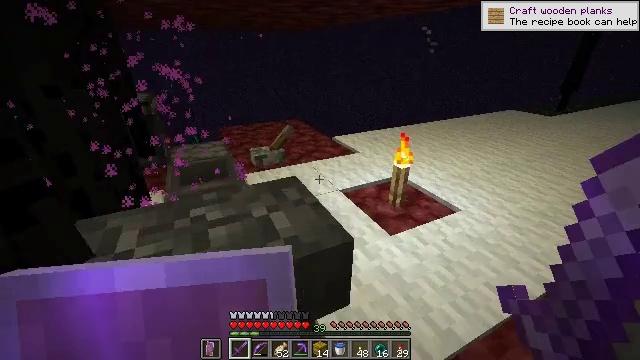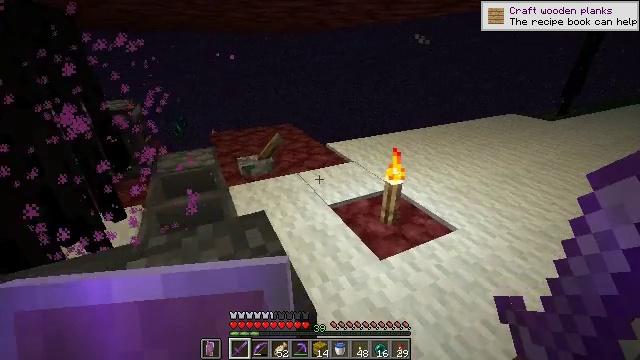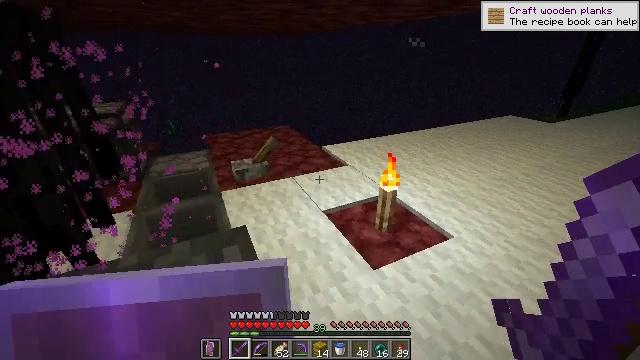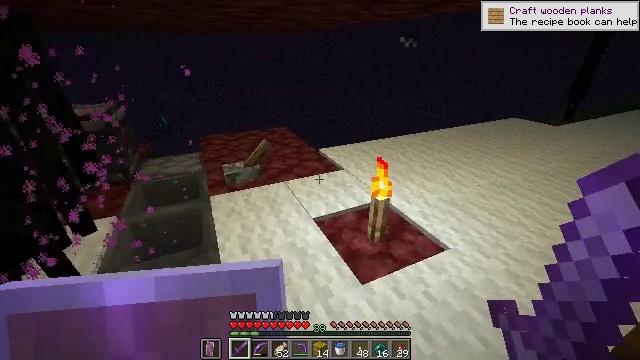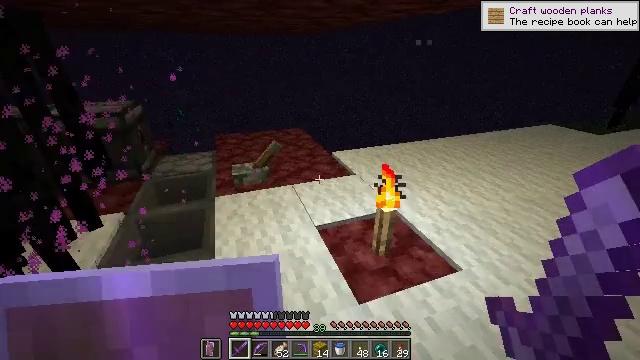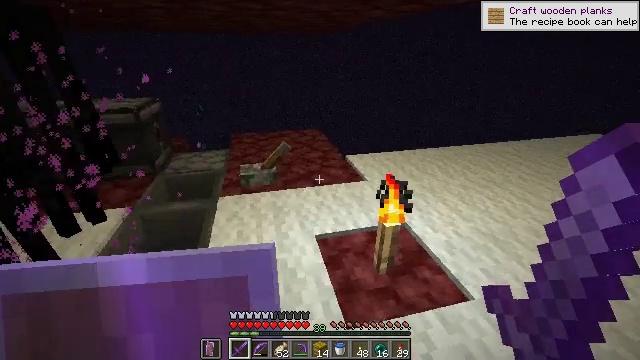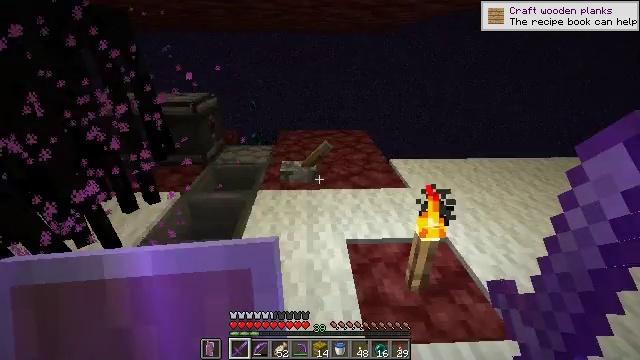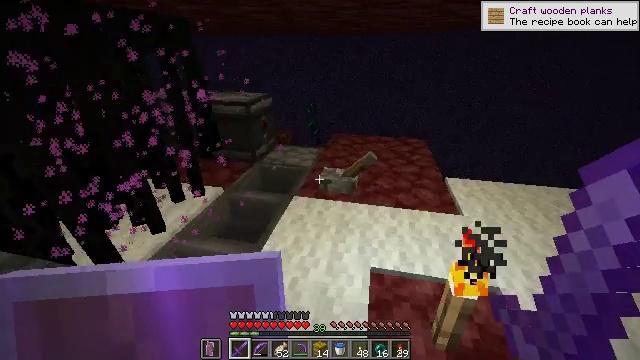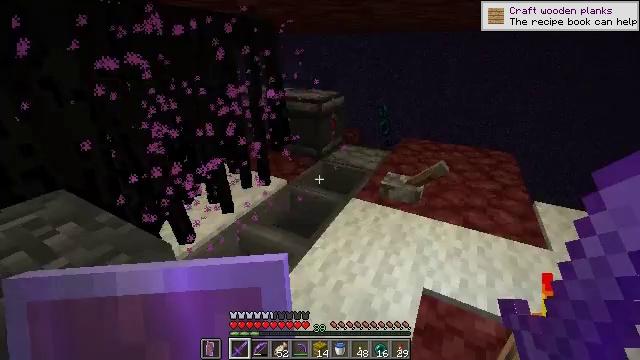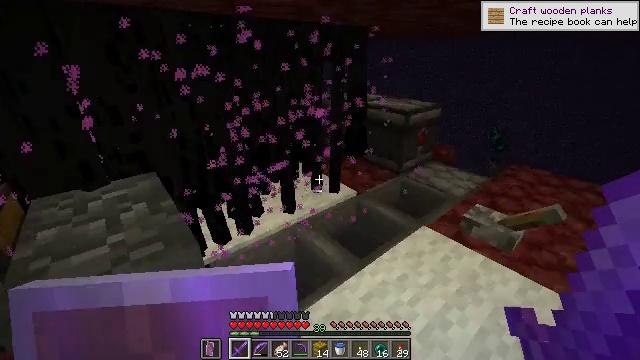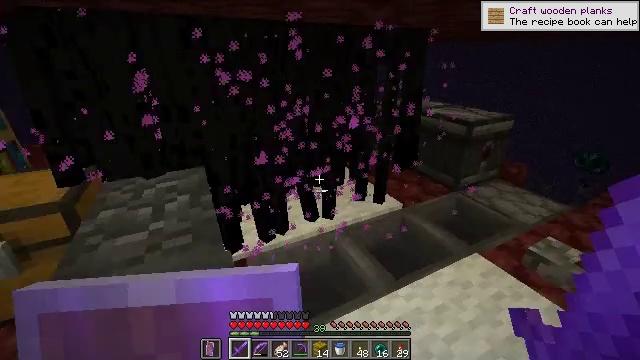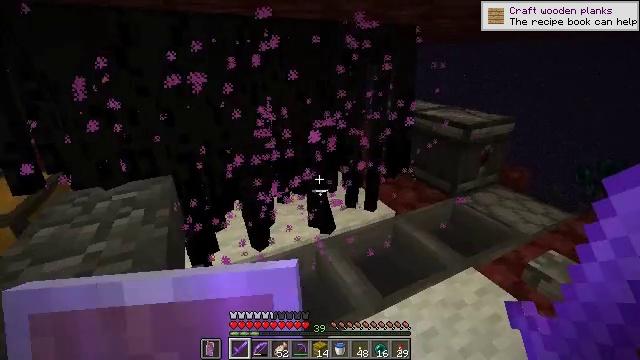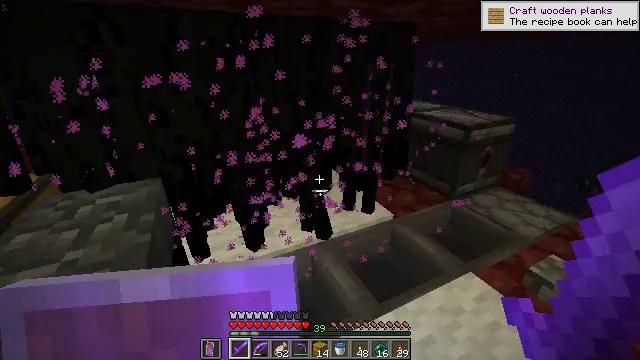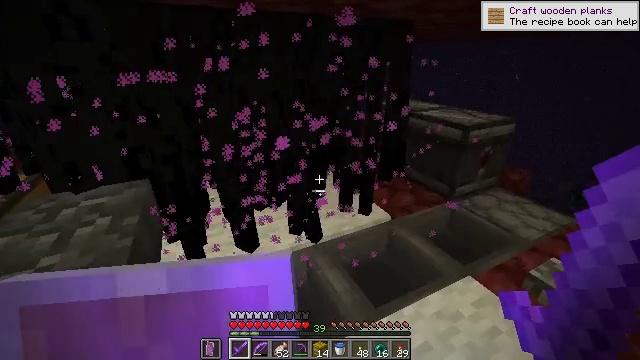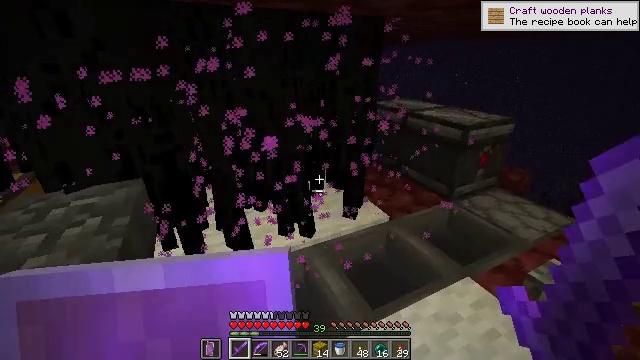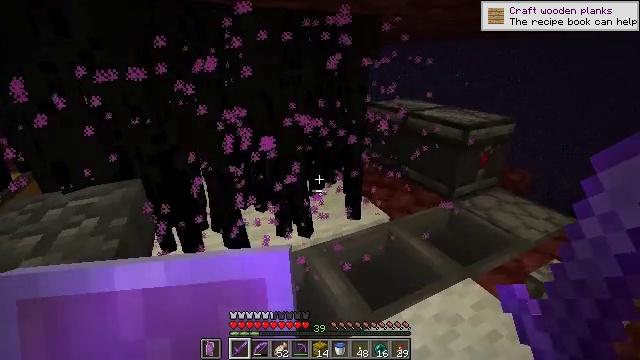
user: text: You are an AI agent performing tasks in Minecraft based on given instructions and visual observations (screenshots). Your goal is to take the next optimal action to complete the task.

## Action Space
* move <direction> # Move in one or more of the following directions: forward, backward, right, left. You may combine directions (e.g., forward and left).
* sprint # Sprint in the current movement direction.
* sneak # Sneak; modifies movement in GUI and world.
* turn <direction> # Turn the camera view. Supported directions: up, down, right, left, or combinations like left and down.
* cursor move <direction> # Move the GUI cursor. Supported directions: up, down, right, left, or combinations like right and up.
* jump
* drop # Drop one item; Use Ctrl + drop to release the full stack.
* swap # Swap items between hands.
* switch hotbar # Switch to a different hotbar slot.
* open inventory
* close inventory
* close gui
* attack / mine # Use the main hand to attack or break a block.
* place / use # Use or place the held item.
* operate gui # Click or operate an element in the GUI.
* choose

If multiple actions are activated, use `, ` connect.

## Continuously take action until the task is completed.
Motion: motion action
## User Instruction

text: Defeat an enderman.
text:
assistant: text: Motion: move forward and move right
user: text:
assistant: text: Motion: move forward and move right
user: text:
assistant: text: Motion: move forward and move right
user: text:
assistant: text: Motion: move forward and move right, turn left
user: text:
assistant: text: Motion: move forward and move right, turn left
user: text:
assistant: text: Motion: move forward and move right, turn left
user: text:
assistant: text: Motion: move forward and move right, turn left
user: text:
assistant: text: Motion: move forward and move right, turn left
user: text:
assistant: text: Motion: move forward and move right, turn left
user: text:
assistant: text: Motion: move forward and move right, turn left
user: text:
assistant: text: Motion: move forward
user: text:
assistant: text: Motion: no_op
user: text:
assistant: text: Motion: no_op
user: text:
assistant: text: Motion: no_op
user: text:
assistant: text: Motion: move forward
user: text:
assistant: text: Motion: move forward
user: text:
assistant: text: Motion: move forward, turn left and up
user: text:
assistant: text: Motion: move forward, turn left and up
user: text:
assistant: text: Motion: move forward, turn left and up
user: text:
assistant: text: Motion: move forward, turn left and up
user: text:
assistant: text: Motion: move forward
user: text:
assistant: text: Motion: move forward, turn right
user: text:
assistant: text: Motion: move forward, turn right
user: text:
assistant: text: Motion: attack / mine
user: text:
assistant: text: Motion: attack / mine
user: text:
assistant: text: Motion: attack / mine
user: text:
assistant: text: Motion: turn right and down, attack / mine
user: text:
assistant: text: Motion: turn down
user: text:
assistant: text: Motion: no_op
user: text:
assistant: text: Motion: no_op